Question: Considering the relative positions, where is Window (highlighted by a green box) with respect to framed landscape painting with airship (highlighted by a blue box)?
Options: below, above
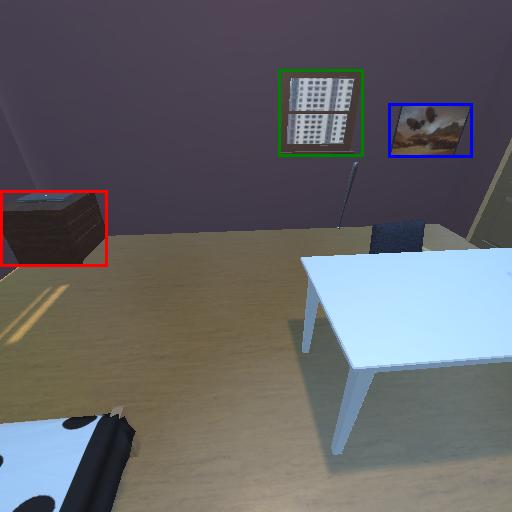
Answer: below